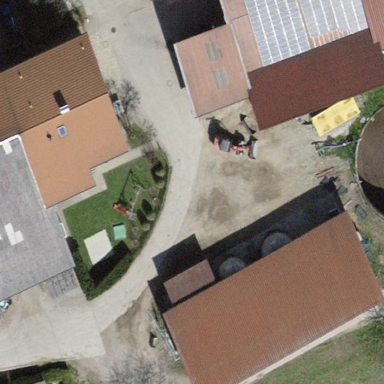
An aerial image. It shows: Farm auxiliary building.